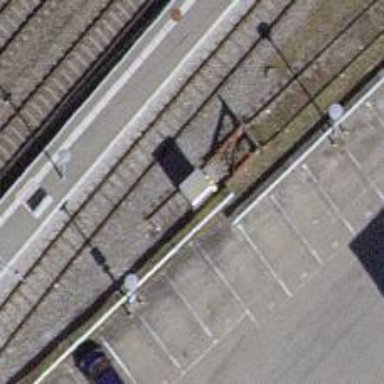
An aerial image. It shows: Rail yard with electrified contact lines for the trains.